Question: I'm newbie in jQuery and im trying to learn how to use Load() in jQuery.
I took script from this page : <URL>
and then put the demo_test.txt in the same folder as my index.cshtml file.
No matter what I tried to write as path I always get "error 404 file not found".
Below my index page
'''
<script>
$(document).ready(function(){
$("#przycisk").click(function () {
$("#test").load("demo_test.txt", function (responseTxt, statusTxt, xhr) {
if (statusTxt == "success")
alert("External content loaded successfully!");
if (statusTxt == "error")
alert("Error: " + xhr.status + ": " + xhr.statusText);
});
});
});
</script>
<div id="test">
<span>Nowy Tekst</span>
</div>
<button id="przycisk" class="btn btn-default">press me!</button>
'''
Here my files structure:

I read many similar question on stackoverflow but still can't fix it. Can anyone tell me what shouldI do?
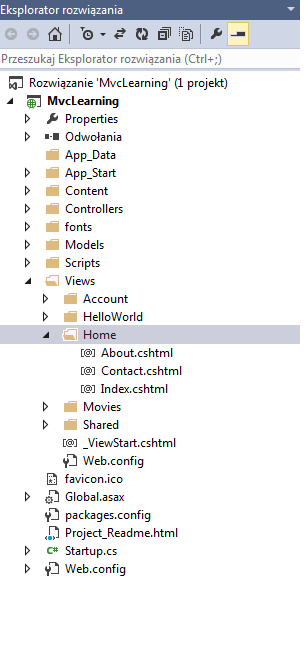
Answer: Ok. I found answer.
Putting file in the same folder as Views etc is a bad idea because IIS is changing paths so I couldn't open file.
Simple solution. Create new folder eg. "Data" put there out file and use code like this:
'''
$(document).ready(function () {
$("#test").text("trolololo");
$("#przycisk").click(function () {
$("#test").load("../Data/demo_test.txt", function (responseTxt, statusTxt, xhr) {
if (statusTxt == "success")
alert("External content loaded successfully!");
if (statusTxt == "error")
alert("Error: " + xhr.status + ": " + xhr.statusText);
});
});
});
'''